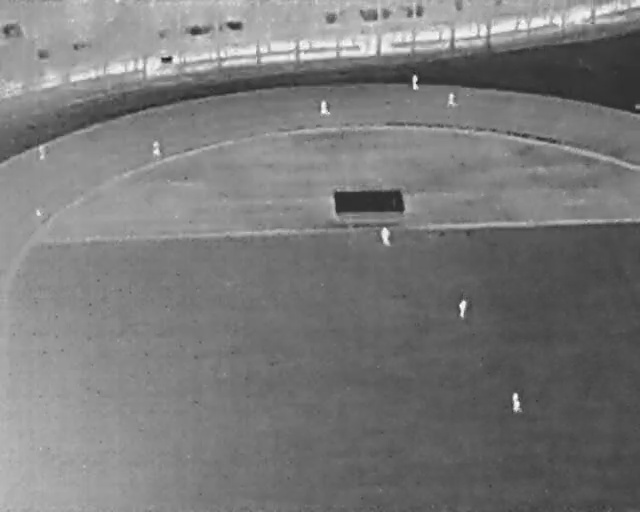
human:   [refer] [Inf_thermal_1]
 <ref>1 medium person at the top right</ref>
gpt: <box>[[69, 18, 71, 20, 2]]</box>